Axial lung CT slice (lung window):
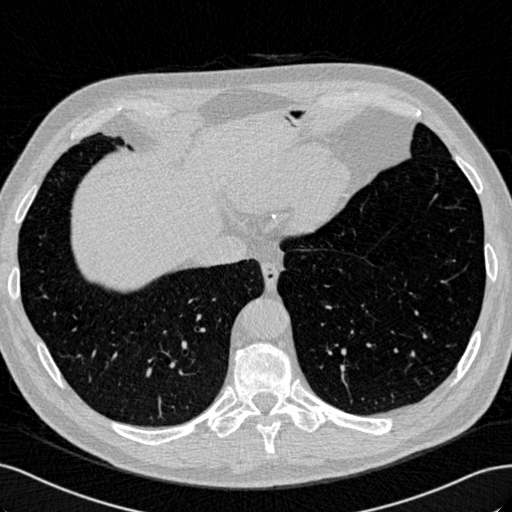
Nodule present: no